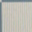
Piece: xx